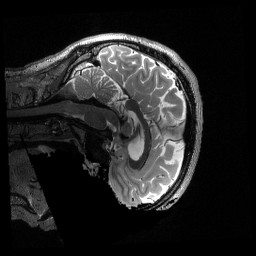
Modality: T2w
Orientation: sagittal
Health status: healthy
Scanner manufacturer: siemens
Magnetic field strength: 3 T
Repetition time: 3.2 s
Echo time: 0.563 s